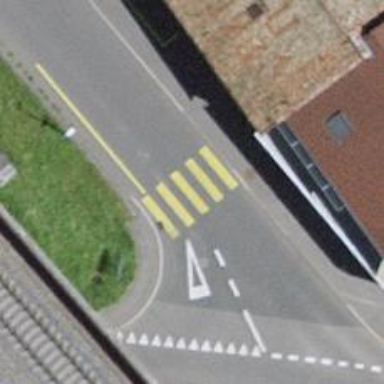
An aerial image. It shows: Marked crossing on the road.